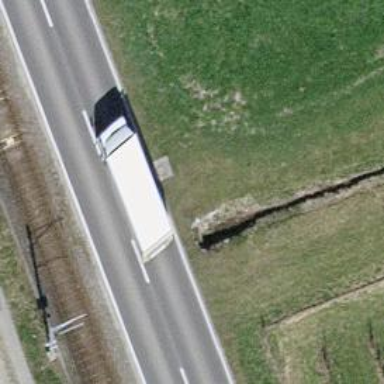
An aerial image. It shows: Culvert tunnel.